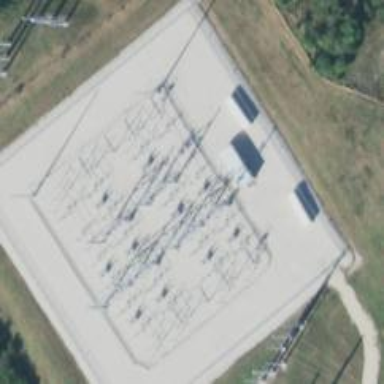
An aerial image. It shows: Switch for power supply.